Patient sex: M
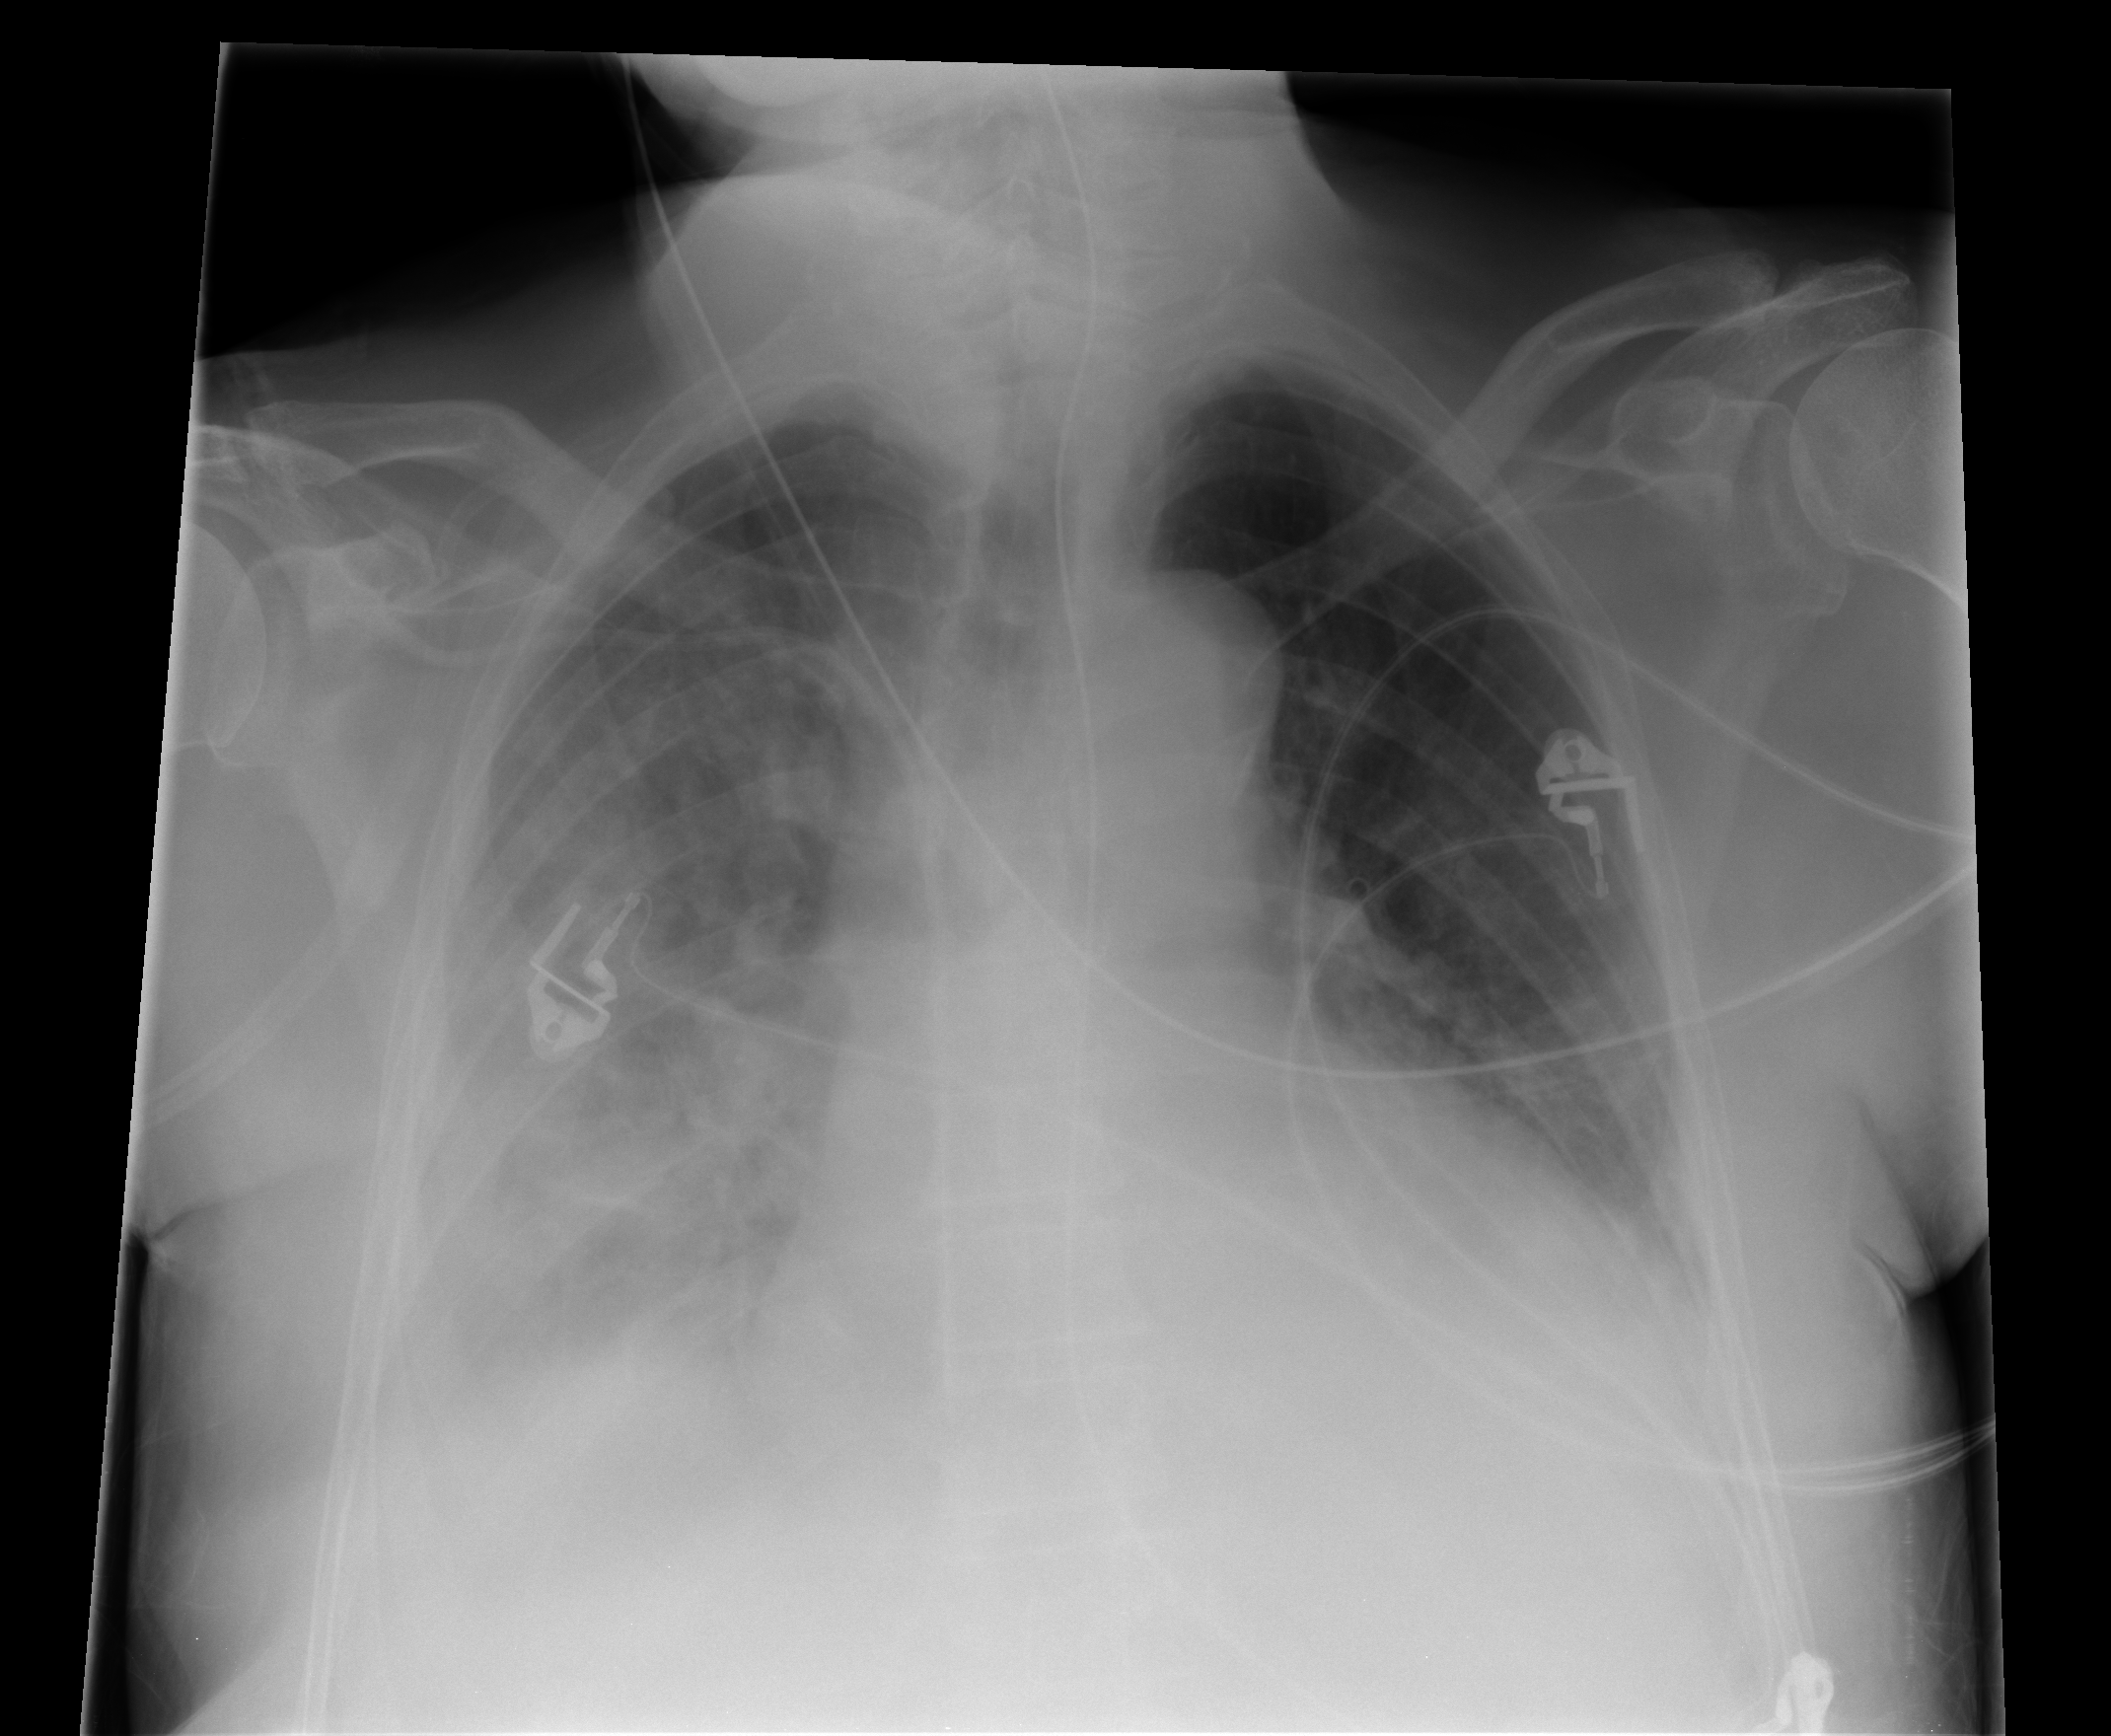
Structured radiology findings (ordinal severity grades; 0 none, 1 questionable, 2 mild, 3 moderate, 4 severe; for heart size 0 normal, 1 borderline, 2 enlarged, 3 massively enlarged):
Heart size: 2
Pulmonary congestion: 2
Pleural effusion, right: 3
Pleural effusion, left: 2
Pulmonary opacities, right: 2
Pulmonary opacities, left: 0
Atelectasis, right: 2
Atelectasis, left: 2